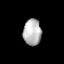
Tissue: lung
Cell type: Endothelial cells
Senescence score: 0.2346
Nuclear area (px): 464
Mean DAPI intensity: 182.935